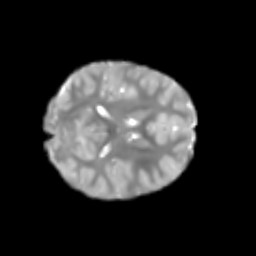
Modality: T2w
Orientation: axial
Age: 7
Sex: male
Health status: healthy